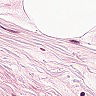
Metastatic tissue present: no